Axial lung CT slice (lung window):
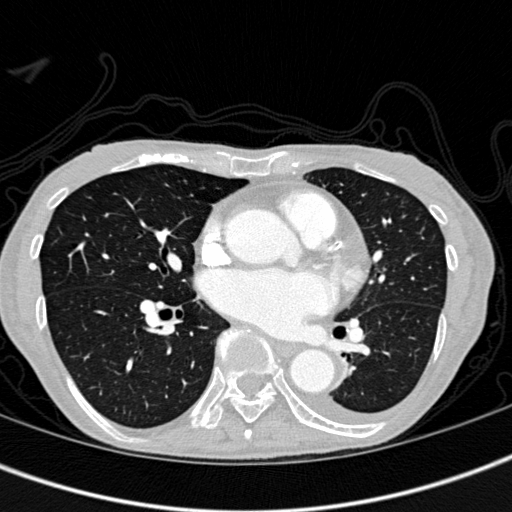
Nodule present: no